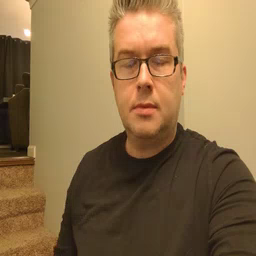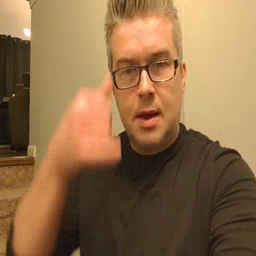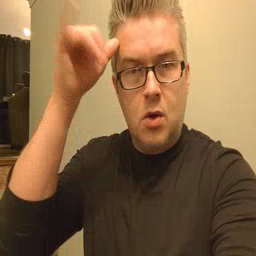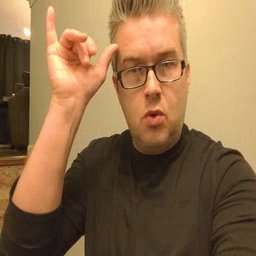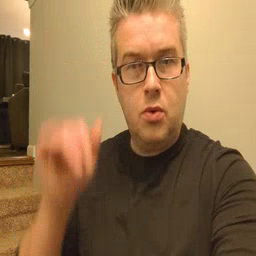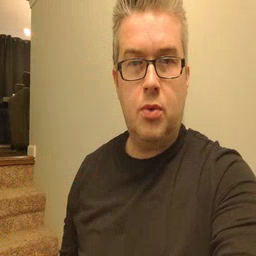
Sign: cow